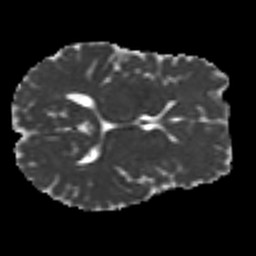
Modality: MD
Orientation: axial
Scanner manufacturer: siemens
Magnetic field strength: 3 T
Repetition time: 9.6 s
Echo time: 0.077 s